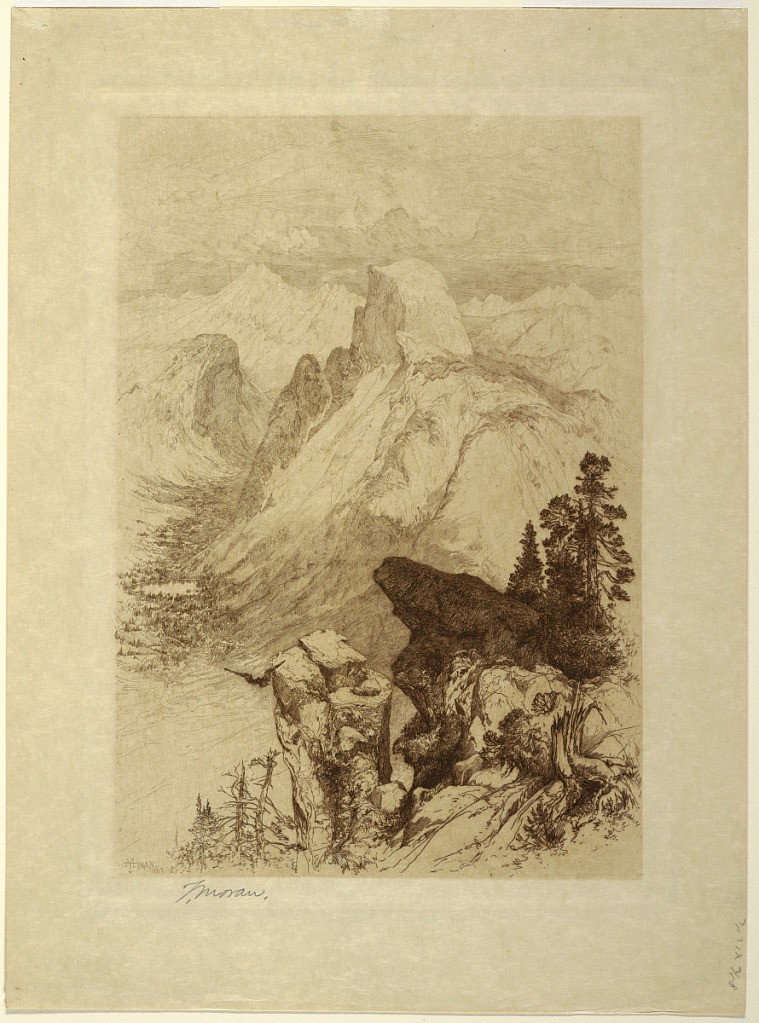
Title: The South Dome, Yosemite Valley
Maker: Thomas Moran, American, b. Britain, 1837–1926
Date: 1887
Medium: Etching on tan Japanese paper
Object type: Print
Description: Vertical view of the South Dome, at right,  from a high vantage point.  A bird is seen flying at left.